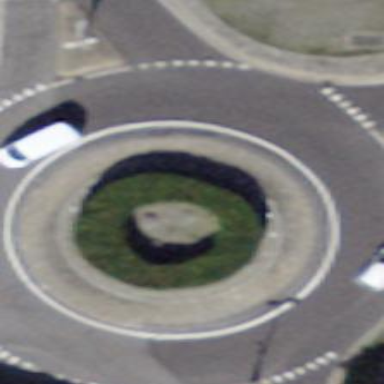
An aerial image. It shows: Roundabout on primary highway with concrete surface.